Question: Lets say I have these two classes, one extending the other
'''
public class Bar{
public void foo(){
}
}
public class FooBar extends Bar {
@Override
public void foo(){
super.foo(); //<-- Line in question
}
}
'''
What I want to do is warn the user to call the super-class's method 'foo' if they haven't in the override method, is this possible?
Or is there a way to know, using reflection that a method that overrides a method of its super-class calls the original method if I pass on the class type to the super?
for example:
'''
public abstract class Bar{
public Bar(Class<? extends Bar> cls){
Object instance = getInstance();
if (!instance.getClass().equals(cls)) {
throw new EntityException("The instance given does not match the class given.");
}
//Find the method here if it has been overriden then throw an exception
//If the super method isn't being called in that method
}
public abstract Object getInstance();
public void foo(){
}
}
public class FooBar extends Bar {
public FooBar(){
super(FooBar.class);
}
@Override
public Object getInstance(){
return this;
}
@Override
public void foo(){
super.foo();
}
}
'''
Maybe even an annotation I can put on the super method so it shows that it needs to be called?
---
Note, its not the super class that needs to call the foo method, it would be someone calling the sub class's foo method, for example a database 'close' method
I would even be happy with making the method "un-overrideable" if it came down to it, but would still like to give it a custom message.
---
This here is what I wanted in a way:

But it would still be nice to have the above, or even give them a custom message to do something else like, 'Cannot override the final method from Bar, please call it from your implementation of the method instead'
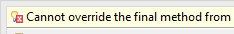
Answer: EDIT: To answer the edited, question, which includes:
> I would even be happy with making the method "un-overrideable"
... just make the method 'final'. That will prevent subclasses from overriding it. From <URL>:
> A method can be declared 'final' to prevent subclasses from overriding or hiding it.It is a compile-time error to attempt to override or hide a 'final' method.
To answer the original question, consider using the <URL> instead:
'''
public abstract class Bar {
public foo() {
// Do unconditional things...
...
// Now subclass-specific things
fooImpl();
}
protected void fooImpl();
}
public class FooBar extends Bar {
@Override protected void fooImpl() {
// ...
}
}
'''
That doesn't force subclasses of 'FooBar' to override 'fooImpl' and call 'super.fooImpl()' of course - but 'FooBar' do this by applying the same pattern again - making its own 'fooImpl' implementation final, and introducing a new protected abstract method.